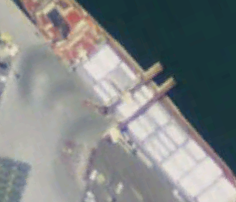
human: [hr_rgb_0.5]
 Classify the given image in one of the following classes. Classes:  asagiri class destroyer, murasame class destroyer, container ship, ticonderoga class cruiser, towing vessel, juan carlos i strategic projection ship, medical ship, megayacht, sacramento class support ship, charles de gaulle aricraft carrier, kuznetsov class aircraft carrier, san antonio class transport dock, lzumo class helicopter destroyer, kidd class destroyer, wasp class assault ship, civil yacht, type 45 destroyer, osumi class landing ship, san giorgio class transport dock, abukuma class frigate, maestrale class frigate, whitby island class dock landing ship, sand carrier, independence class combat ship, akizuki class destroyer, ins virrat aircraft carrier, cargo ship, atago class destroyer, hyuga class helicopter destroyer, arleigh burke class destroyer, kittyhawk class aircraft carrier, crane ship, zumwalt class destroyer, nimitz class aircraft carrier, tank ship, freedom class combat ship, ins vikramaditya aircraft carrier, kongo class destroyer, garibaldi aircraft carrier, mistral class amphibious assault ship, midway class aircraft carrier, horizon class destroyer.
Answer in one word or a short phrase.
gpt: Cargo ship